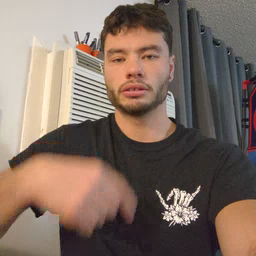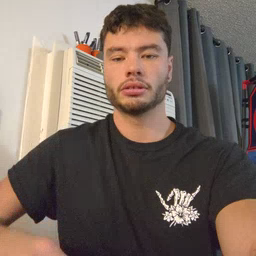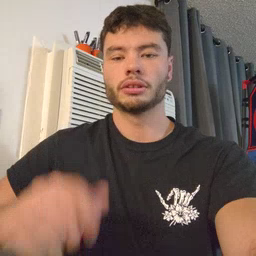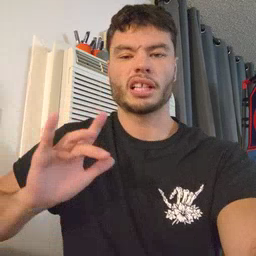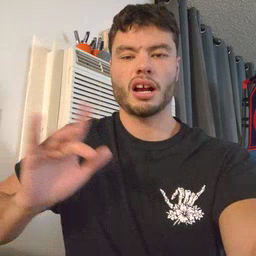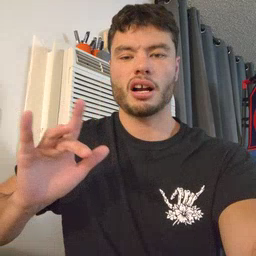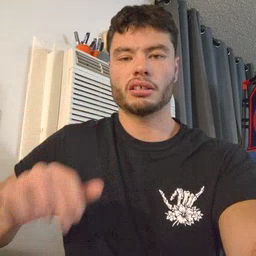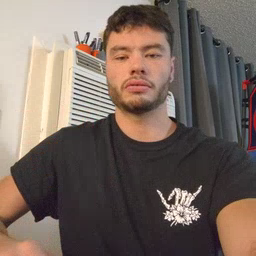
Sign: yucky